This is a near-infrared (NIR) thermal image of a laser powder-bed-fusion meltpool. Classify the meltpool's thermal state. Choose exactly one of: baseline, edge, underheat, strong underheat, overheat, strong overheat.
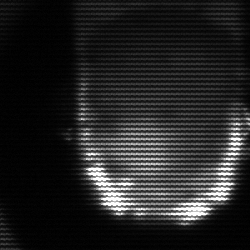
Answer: baseline